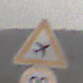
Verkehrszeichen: FlugbetriebLinks
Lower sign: Geschwindigkeit90
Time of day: Midday
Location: Outdoor (Nature)
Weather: Overcast
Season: Winter
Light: Natural